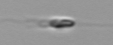
Label: flagellate_morphotype3